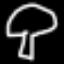
Label: mushroom